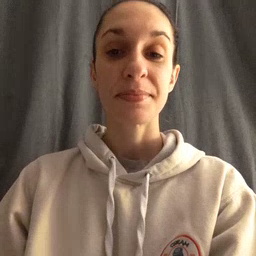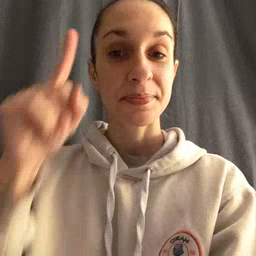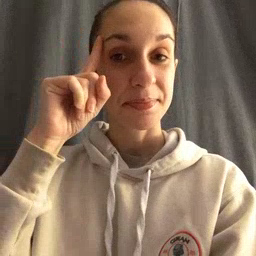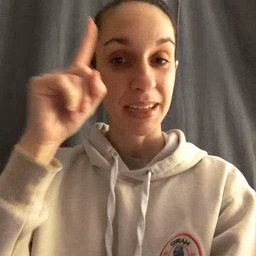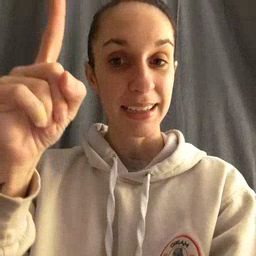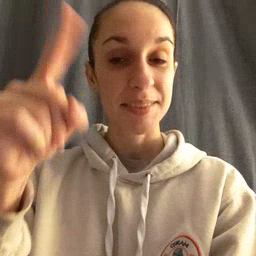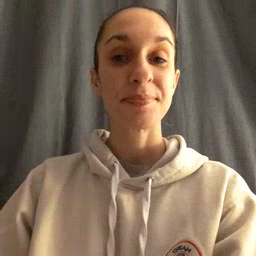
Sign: penny